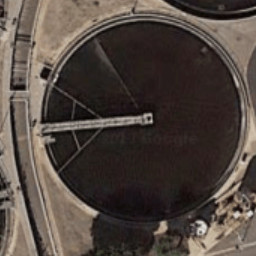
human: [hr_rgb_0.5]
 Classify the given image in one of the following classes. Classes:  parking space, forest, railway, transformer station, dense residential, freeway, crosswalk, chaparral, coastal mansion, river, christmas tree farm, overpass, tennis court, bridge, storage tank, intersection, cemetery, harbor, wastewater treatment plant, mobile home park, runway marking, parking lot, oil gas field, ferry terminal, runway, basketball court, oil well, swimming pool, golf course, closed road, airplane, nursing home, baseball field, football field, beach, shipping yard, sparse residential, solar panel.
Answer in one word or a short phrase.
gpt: wastewater treatment plant